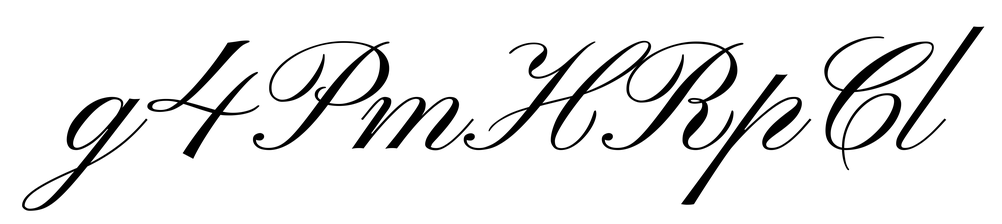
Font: PinyonScript-Regular